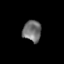
Tissue: skin
Cell type: Epithelial cells
Senescence score: 0.241
Nuclear area (px): 382
Mean DAPI intensity: 113.154